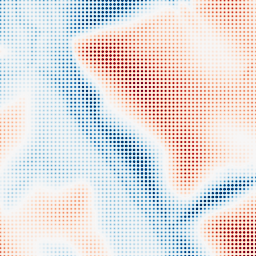
Category: multiscale
Decomposition family: dog_multiscale
Decomposition parameters: sigma_ratio: 2
n_scales: 4
base_sigma: 2
Upsampling method: sinc_hamming
Upsampling parameters: scale: 8
kernel_size: 4
Upsampling scale: 8